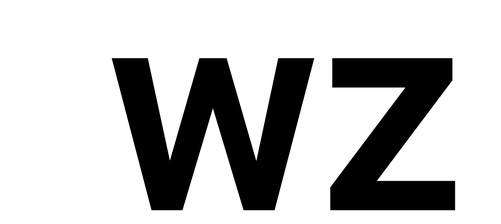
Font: Roboto_SemiBold